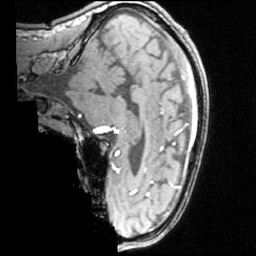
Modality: angio
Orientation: sagittal
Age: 31
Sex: male
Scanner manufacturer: siemens
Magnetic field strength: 3 T
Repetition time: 0.025 s
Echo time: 0.00334 s